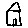
Label: house